三年级 · 算术

5 个

个 个

个 个

个 个

香蕉的个数是苹果的 4 倍, 香蕉有 ( )个。桃比香蕉多 2 个, 桃有 $(\quad)$个。樱桃比桃少 9 个，樱桃有 $(\quad)$ 个。
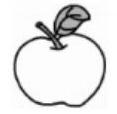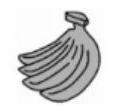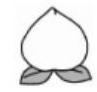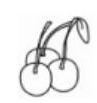
答案: 20 22 13